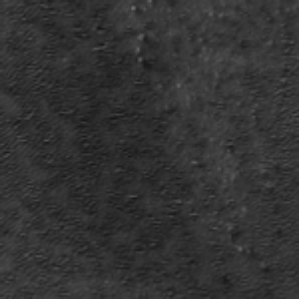
Label: frost